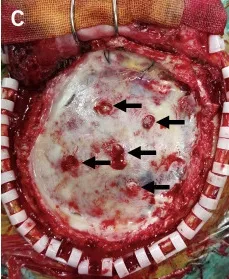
(B, C) The lesions originated from the outer layer of the intact dura matter through the HAC holes (black arrows).
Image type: medical_photograph (other_medical_photograph)